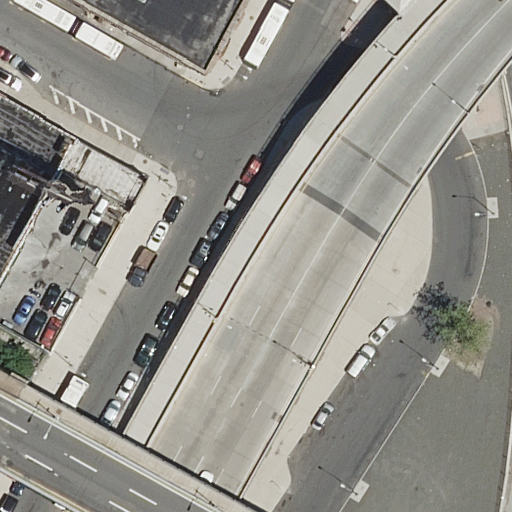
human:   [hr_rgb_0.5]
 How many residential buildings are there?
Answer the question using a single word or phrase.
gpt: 2

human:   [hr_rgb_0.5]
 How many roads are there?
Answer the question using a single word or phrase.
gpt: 12

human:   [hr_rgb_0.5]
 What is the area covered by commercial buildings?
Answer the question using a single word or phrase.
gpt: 0m2

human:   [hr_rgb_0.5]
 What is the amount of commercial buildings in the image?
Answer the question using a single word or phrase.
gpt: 0

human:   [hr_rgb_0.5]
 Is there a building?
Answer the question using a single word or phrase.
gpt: yes

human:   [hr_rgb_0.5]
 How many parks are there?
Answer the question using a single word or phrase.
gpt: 1

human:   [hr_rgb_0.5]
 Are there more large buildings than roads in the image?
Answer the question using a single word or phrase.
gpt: no

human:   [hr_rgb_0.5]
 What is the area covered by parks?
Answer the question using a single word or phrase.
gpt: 949m2

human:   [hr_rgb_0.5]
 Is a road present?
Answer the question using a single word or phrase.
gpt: yes

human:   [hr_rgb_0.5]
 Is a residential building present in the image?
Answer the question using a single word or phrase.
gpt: yes

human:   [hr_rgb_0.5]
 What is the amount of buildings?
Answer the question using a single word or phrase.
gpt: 2

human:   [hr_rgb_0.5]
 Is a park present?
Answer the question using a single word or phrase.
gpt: yes

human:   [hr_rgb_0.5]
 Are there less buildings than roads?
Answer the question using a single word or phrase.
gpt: yes

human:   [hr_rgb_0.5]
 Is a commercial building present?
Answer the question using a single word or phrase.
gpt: no

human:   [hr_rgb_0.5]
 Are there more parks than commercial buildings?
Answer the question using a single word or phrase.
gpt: yes

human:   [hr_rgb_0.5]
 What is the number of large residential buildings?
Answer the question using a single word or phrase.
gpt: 1

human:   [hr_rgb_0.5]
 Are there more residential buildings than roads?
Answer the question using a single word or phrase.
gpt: no

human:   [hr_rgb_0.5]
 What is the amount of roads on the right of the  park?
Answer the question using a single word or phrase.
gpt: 12

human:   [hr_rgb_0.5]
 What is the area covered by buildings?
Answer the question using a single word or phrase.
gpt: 3054m2

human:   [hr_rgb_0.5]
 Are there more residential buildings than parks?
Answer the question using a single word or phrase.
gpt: yes

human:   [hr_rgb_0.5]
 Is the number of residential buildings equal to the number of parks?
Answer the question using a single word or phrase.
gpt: no

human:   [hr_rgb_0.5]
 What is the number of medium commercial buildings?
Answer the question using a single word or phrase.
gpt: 0

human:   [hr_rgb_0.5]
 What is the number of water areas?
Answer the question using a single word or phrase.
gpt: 0

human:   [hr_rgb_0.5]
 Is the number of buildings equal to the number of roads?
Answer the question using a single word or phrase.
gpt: no

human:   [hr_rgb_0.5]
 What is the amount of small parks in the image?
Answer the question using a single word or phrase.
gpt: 0

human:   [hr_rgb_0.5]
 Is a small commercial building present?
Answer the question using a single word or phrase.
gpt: no

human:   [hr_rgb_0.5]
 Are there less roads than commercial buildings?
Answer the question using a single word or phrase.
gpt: no

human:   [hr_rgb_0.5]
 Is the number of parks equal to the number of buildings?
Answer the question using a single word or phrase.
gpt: no

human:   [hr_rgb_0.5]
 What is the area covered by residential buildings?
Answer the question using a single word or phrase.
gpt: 3054m2

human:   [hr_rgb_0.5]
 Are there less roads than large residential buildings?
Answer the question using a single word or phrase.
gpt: no

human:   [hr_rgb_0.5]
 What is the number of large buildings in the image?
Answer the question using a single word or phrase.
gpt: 1

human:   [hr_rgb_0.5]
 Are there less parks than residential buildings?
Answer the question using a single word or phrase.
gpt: yes

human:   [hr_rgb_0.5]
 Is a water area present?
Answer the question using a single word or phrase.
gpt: no

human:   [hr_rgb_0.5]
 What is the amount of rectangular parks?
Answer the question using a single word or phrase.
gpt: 0

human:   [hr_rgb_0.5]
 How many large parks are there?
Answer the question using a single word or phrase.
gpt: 1

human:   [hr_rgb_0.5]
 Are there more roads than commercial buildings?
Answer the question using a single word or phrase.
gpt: yes

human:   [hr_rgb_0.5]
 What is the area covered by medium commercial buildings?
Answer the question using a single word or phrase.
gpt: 0m2

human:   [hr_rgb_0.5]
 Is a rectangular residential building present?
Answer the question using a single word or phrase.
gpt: yes

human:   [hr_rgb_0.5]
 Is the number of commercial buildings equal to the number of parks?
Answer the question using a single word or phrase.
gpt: no

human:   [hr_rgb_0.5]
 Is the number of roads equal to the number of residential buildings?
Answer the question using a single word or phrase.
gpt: no

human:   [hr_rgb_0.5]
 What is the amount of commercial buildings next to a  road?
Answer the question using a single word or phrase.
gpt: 0

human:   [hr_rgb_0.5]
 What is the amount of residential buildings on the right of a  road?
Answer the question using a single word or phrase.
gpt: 0

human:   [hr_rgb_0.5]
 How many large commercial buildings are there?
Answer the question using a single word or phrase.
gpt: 0

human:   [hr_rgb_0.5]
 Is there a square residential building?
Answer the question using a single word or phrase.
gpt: no

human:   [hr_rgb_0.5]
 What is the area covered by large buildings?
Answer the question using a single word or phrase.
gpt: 2649m2

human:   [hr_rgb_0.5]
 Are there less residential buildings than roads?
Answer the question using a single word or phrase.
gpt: yes

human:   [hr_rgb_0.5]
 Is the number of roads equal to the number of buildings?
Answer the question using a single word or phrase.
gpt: no

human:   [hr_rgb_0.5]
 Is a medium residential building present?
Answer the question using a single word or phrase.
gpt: yes

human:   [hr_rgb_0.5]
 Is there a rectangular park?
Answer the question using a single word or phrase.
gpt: no

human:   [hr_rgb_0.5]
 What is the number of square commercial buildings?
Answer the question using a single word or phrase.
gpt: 0

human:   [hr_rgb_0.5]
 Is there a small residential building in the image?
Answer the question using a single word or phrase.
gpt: no

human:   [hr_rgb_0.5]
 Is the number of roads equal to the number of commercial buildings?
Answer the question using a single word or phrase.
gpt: no

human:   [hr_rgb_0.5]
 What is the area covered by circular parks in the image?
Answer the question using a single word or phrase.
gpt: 0m2

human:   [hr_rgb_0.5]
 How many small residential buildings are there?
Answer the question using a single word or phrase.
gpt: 0

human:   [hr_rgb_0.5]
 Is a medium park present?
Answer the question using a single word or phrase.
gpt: no

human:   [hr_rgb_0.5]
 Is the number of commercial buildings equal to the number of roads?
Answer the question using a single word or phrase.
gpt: no

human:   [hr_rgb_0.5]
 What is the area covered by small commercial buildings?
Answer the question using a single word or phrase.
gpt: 0m2

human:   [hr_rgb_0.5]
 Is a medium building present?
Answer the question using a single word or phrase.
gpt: yes

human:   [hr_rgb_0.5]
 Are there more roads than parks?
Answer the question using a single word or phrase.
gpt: yes

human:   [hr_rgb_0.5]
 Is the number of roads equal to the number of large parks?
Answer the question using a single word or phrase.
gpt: no

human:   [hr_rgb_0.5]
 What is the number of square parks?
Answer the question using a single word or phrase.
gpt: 0

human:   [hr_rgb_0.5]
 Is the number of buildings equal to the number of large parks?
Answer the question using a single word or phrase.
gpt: no

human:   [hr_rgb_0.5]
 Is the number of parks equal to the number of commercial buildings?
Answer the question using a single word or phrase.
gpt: no

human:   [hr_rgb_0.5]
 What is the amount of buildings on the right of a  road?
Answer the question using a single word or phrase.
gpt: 0